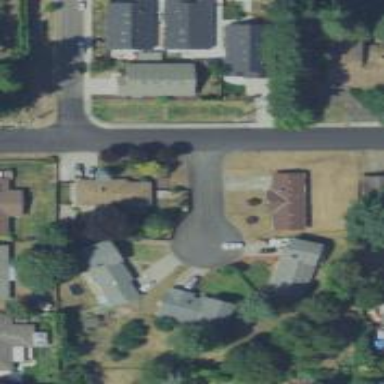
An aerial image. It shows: Residential road with sidewalk on the left side.